This continuous-wavelet-transform scalogram was computed from a bearing vibration snapshot. Determine the bearing's health state. Answer with exactly one of: normal, inner_race, outer_race, ball.
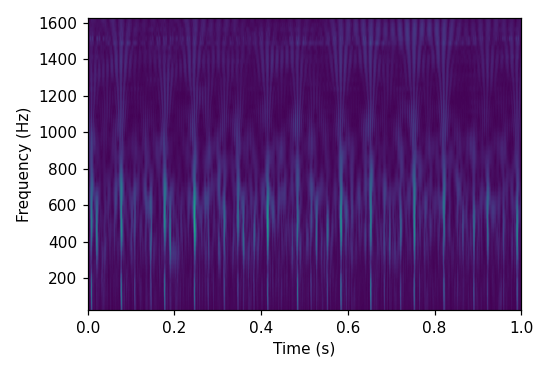
Answer: inner_race